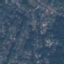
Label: Residential